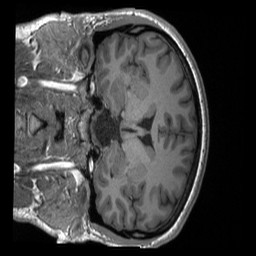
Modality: T1w
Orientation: coronal
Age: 31
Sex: male
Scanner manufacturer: siemens
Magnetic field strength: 3 T
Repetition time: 2.4 s
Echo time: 0.00224 s